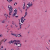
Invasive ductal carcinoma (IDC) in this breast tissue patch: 1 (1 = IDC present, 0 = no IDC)